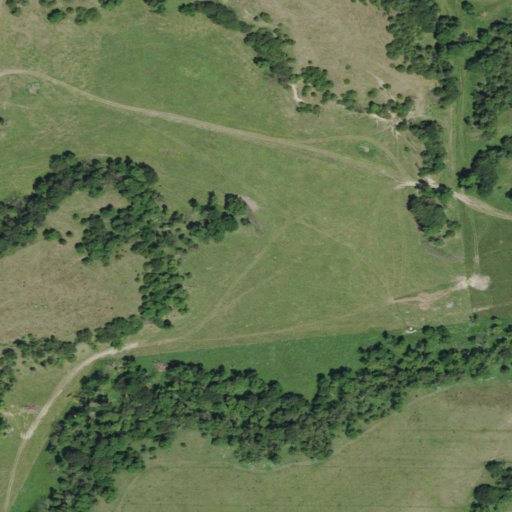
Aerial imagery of valley in Nebraska named Buzzards Roost Canyon containing grassland and deciduous forest